Aerial crown-view tile of a tropical tree (Barro Colorado Island, Panama), acquired 20241112:
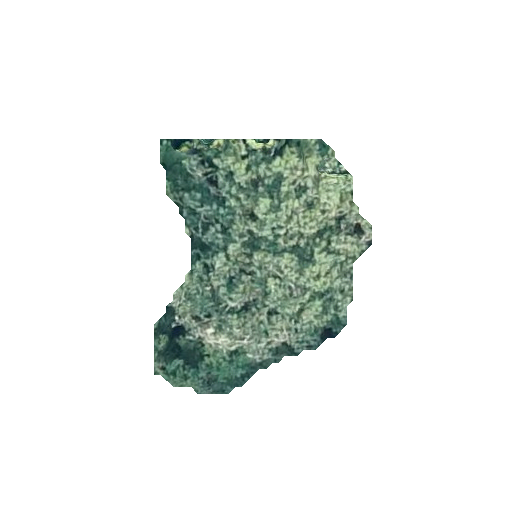
Species: Virola surinamensis
GBIF accepted scientific name: Virola surinamensis
Crown area: 63.953 m²